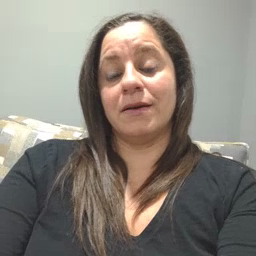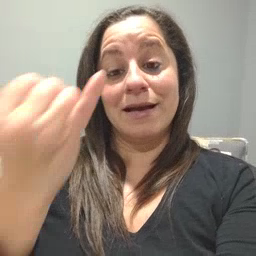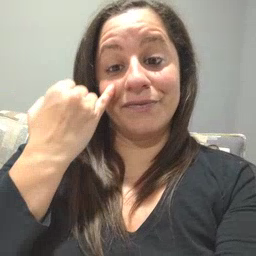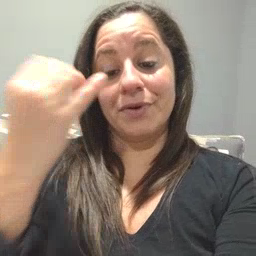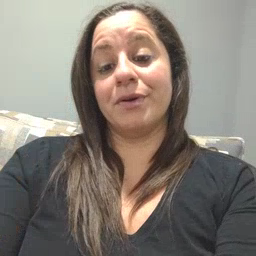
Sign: if